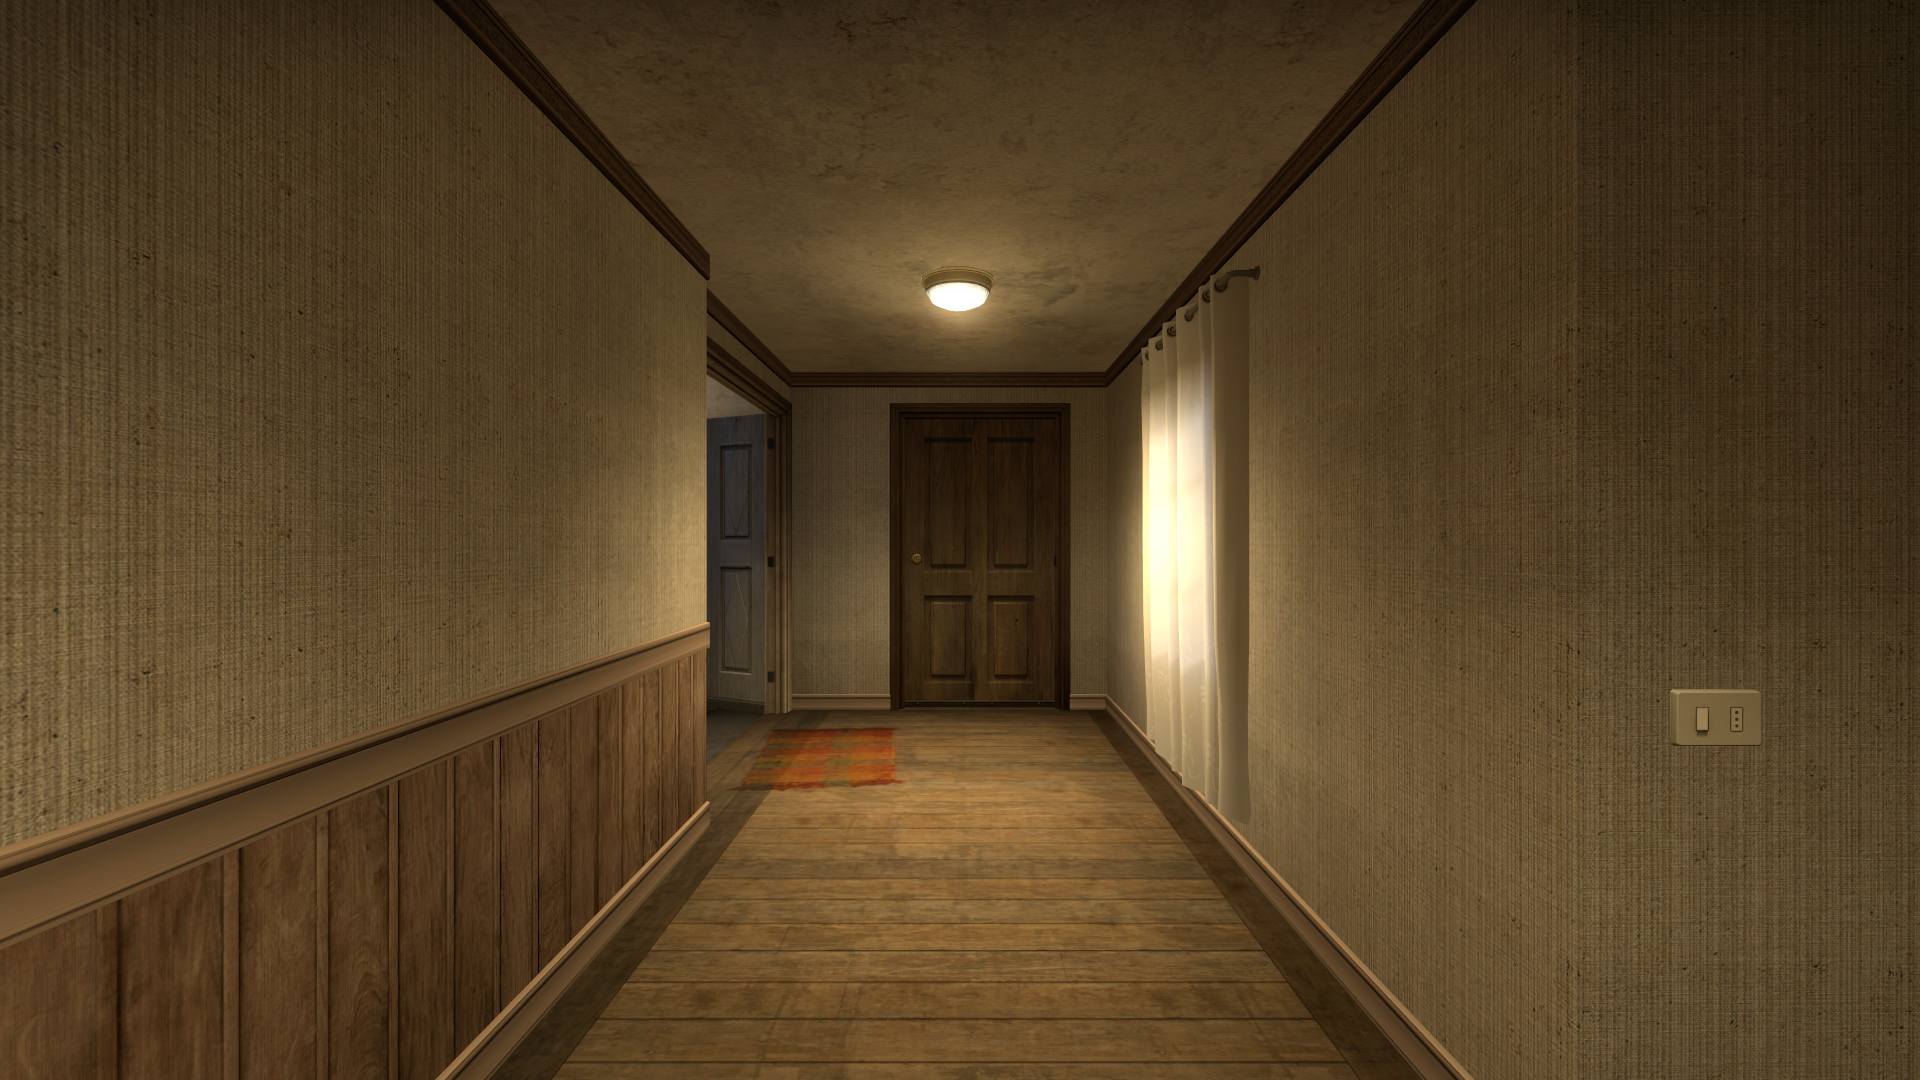
Map: de_inferno